Field crop: tomato
Growth stage: 2
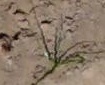
Species: solanum